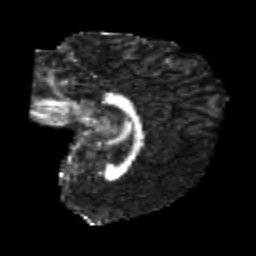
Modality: FA
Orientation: sagittal
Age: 22
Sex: female
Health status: healthy
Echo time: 0.074 s